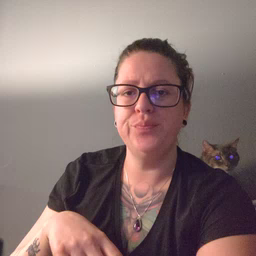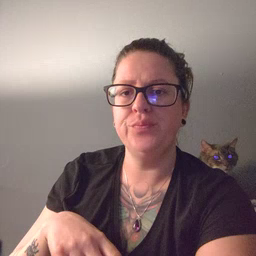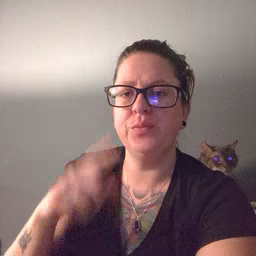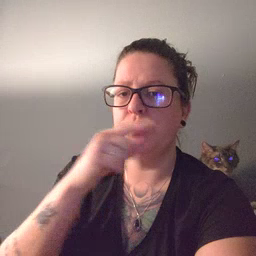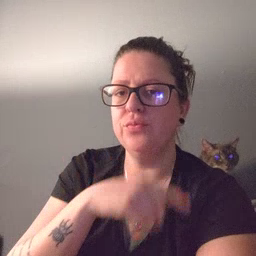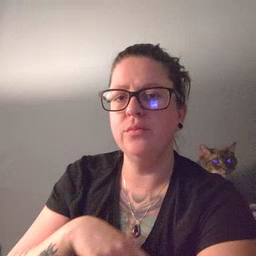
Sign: toothbrush